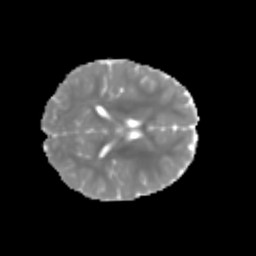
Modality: MD
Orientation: axial
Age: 7
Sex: male
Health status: healthy